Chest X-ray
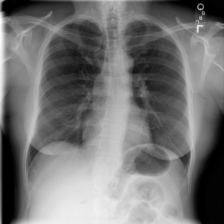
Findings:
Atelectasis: negative
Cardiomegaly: negative
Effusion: negative
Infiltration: negative
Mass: negative
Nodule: negative
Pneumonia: negative
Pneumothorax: negative
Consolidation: negative
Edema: negative
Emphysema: negative
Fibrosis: negative
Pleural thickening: negative
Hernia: negative